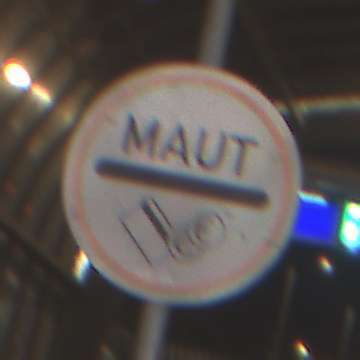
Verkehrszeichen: MautflichtigeStrecke
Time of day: NotSpecified
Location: Indoor (Urban)
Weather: NotSpecified
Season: NotSpecified
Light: Artificial